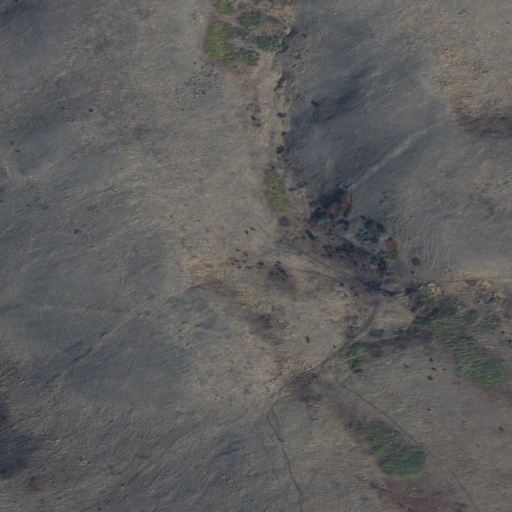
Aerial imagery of depression(s) in Montana named Bone Basin containing shrub and grassland